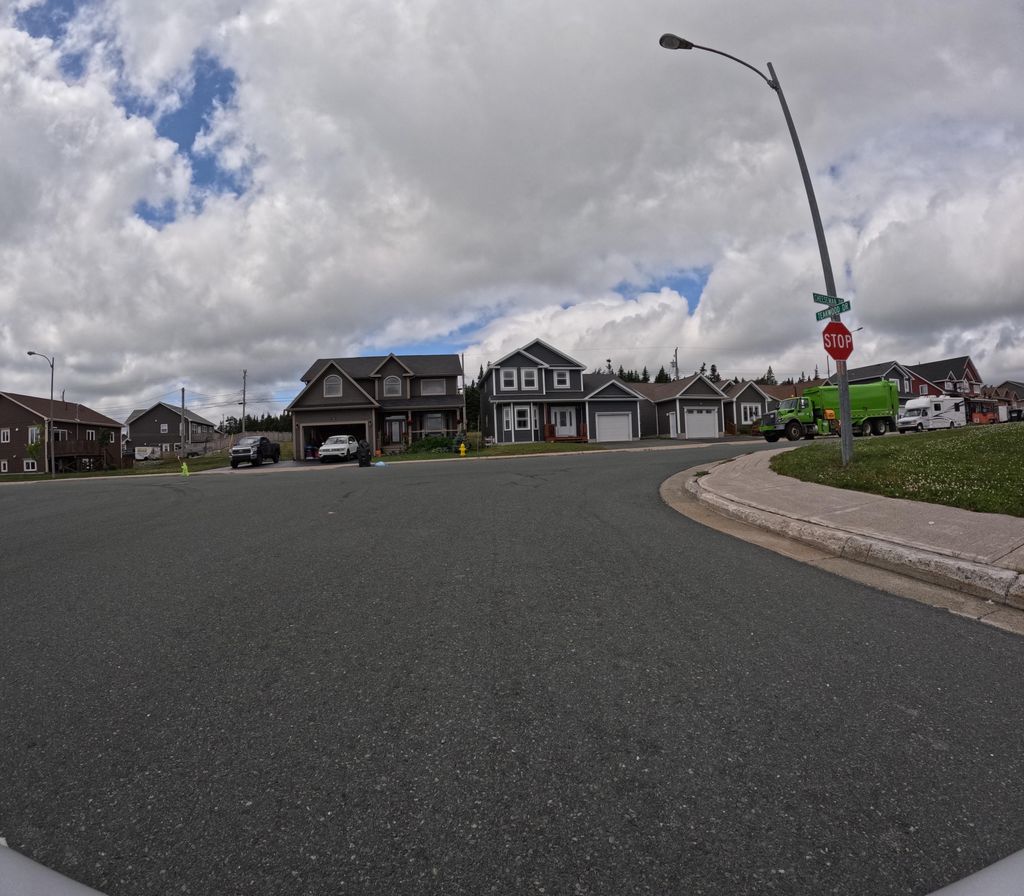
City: st_johns